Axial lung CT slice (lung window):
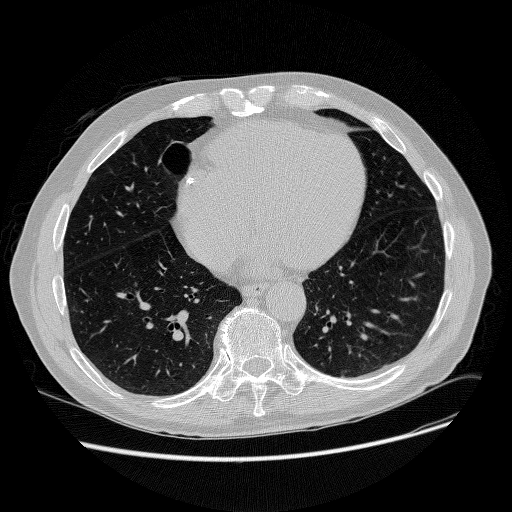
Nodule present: no